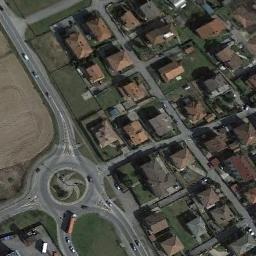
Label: roundabout